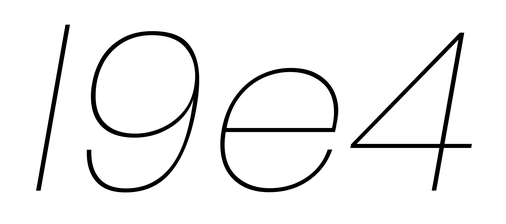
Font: Poppins-ThinItalic